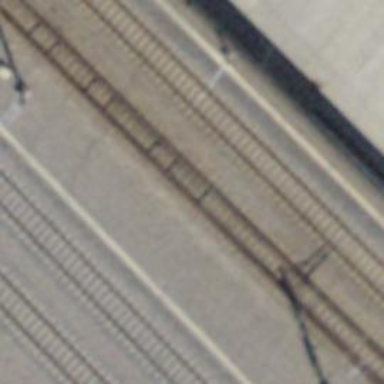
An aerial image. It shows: Railway switch.